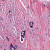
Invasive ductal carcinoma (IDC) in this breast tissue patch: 1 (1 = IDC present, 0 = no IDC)